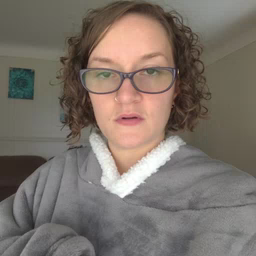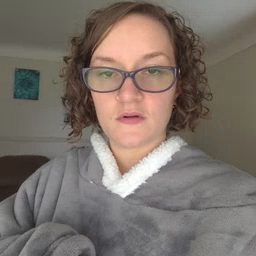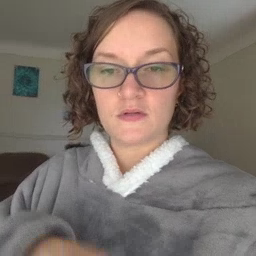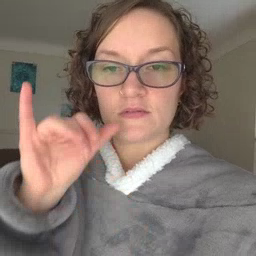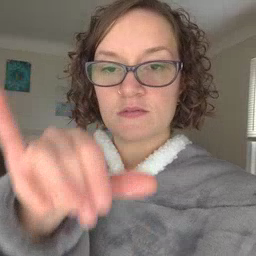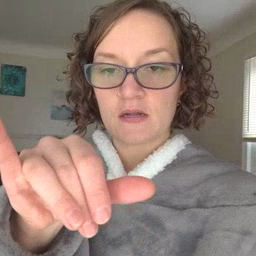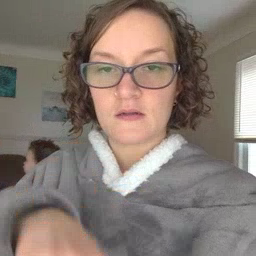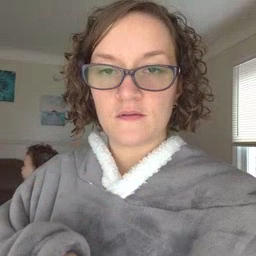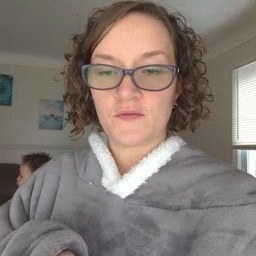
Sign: stay